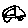
Label: car